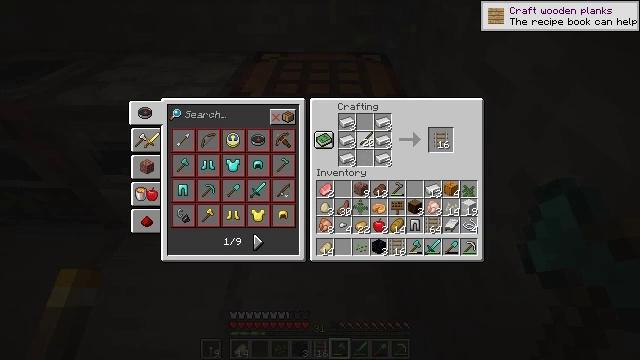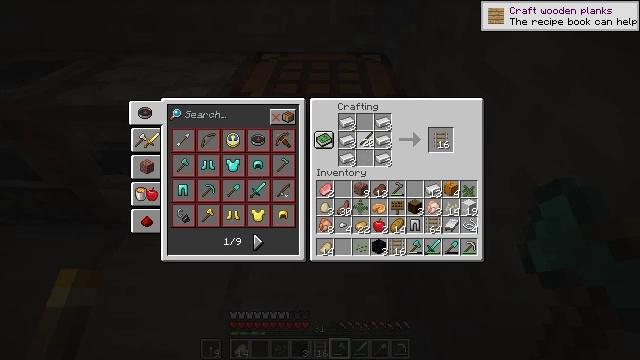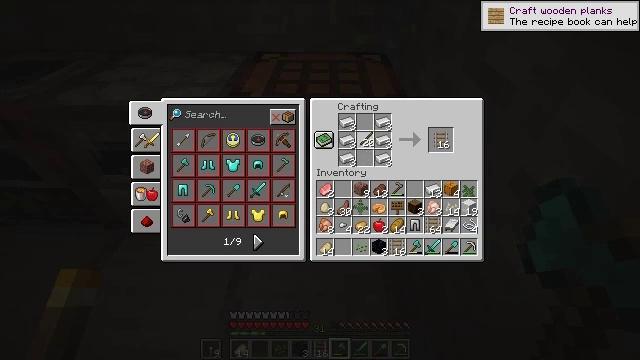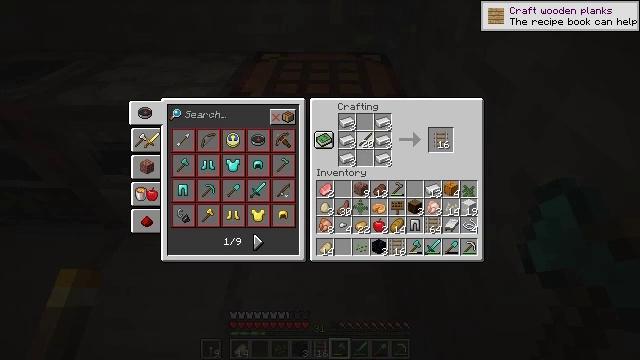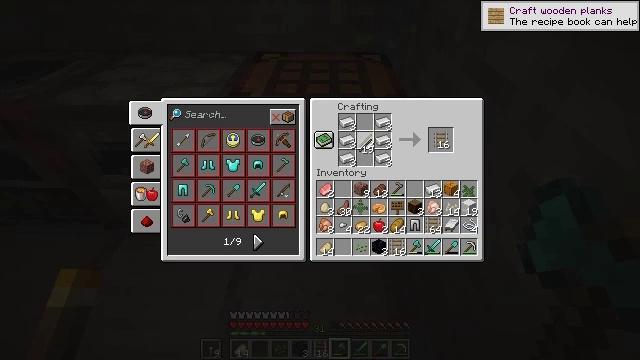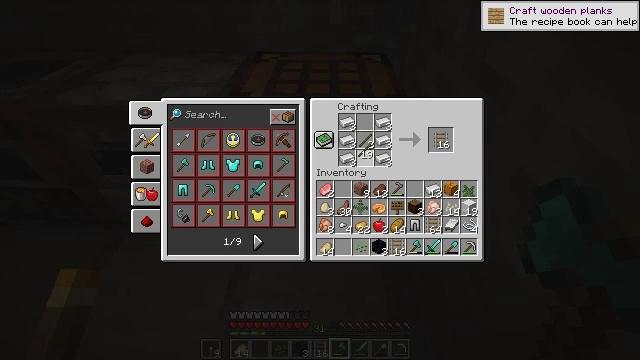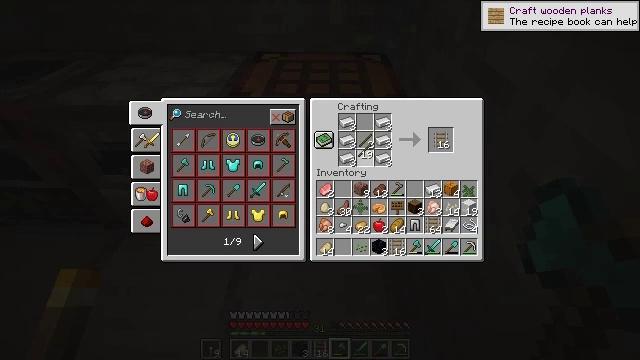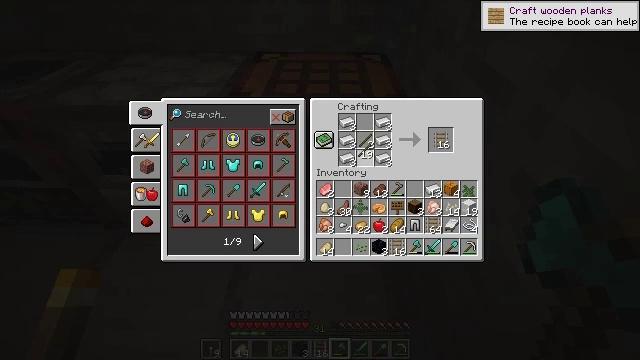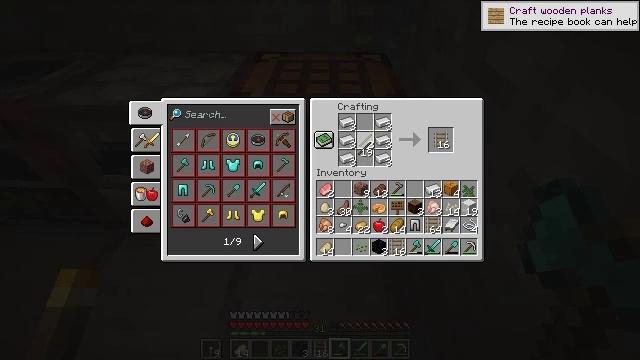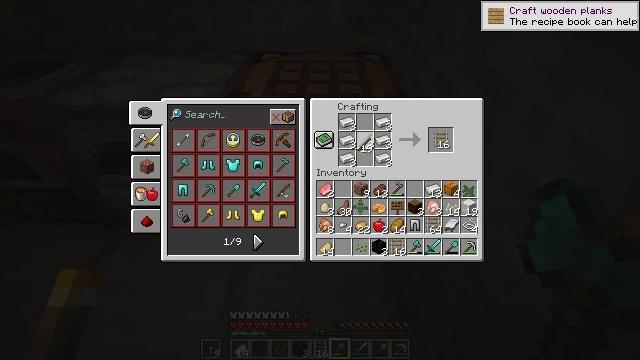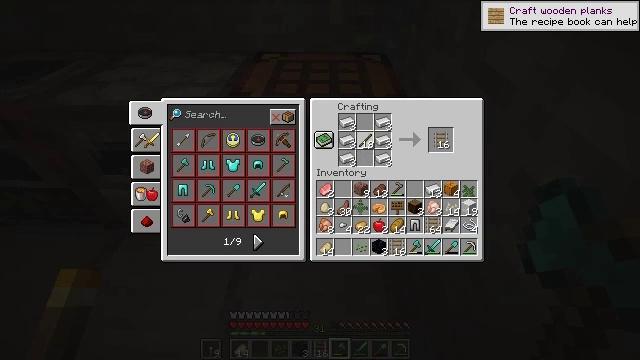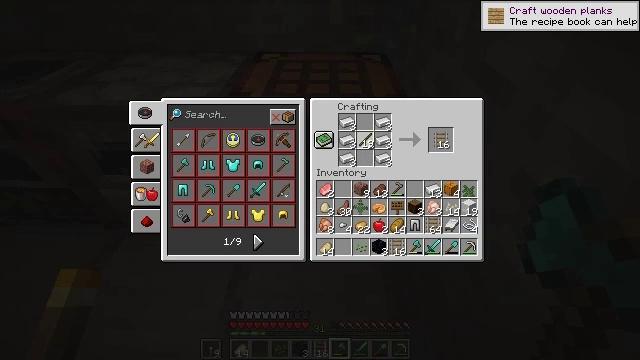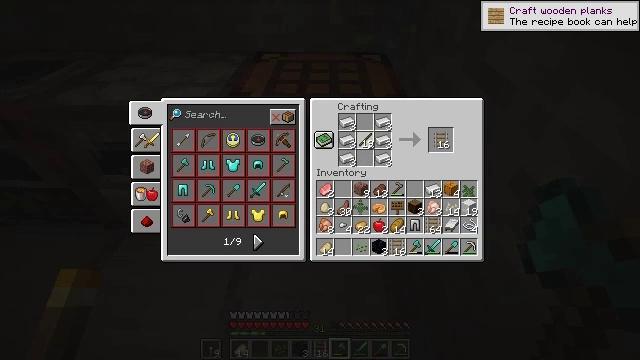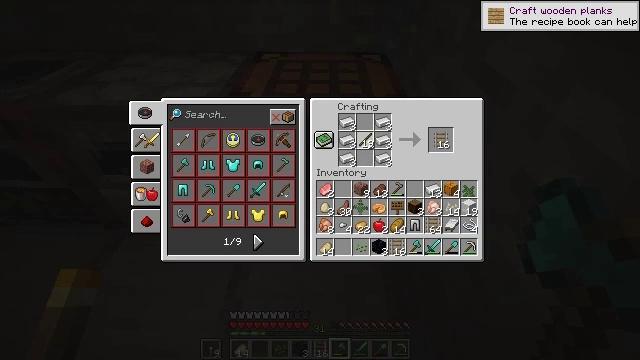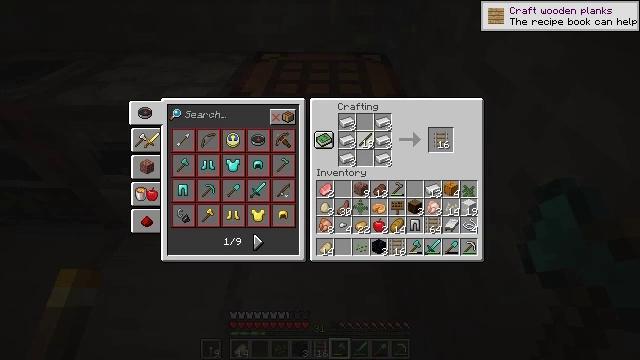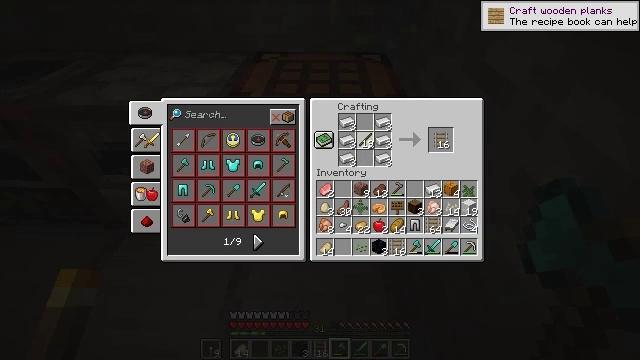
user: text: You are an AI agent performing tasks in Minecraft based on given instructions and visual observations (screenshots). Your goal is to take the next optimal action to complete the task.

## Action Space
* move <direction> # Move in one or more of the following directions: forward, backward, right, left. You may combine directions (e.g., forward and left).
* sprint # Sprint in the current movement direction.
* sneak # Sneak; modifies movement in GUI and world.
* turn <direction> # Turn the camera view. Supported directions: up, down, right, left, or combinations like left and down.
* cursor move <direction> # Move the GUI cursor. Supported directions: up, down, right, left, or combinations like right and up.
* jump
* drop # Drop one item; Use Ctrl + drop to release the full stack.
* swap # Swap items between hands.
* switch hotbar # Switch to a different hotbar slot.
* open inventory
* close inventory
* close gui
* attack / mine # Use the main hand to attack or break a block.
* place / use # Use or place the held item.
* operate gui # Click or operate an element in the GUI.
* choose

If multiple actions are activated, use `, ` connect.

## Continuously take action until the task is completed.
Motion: motion action
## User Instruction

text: Craft a set of rails using iron ingots and a stick.
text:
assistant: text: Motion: no_op
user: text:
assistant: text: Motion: use / place
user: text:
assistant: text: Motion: use / place
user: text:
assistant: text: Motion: no_op
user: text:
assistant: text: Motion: no_op
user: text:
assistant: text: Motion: no_op
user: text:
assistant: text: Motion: no_op
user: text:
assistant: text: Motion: no_op
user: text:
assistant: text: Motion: no_op
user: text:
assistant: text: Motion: no_op
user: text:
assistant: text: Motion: no_op
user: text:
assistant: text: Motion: no_op
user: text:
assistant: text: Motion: no_op
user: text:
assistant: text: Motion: use / place
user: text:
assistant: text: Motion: use / place
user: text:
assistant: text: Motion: no_op
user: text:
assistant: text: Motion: turn down
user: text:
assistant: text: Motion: turn down
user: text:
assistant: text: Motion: turn down
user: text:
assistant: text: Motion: turn down
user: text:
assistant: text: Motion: turn down
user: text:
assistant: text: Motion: turn down
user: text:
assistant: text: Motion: no_op
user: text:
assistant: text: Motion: no_op
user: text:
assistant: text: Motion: no_op
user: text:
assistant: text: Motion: no_op
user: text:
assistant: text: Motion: no_op
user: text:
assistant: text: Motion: no_op
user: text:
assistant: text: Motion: no_op
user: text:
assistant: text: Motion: no_op